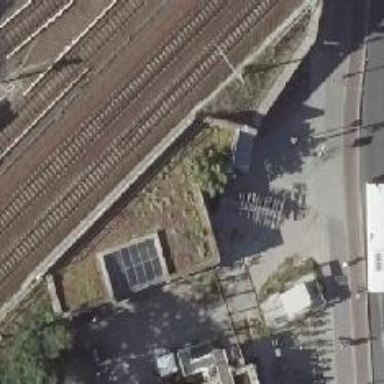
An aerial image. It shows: Entrance to public transport.